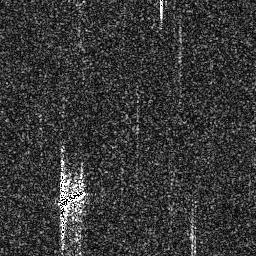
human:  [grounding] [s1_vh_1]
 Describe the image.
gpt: In the satellite image, there is  <ref>1 medium ship </ref> <box>[[21, 73, 33, 83, 0]]</box> located at bottom left.